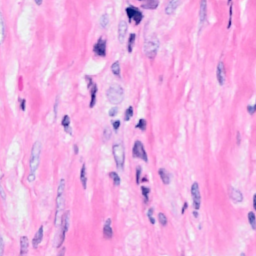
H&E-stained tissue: Breast